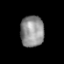
Tissue: prostate
Cell type: Epithelial cells
Senescence score: 0.3599
Nuclear area (px): 719
Mean DAPI intensity: 143.719